Interaction volume radius: 10 \u00c5
Interaction volume height: 15 \u00c5
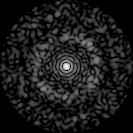
Disorder parameter: 0.7806